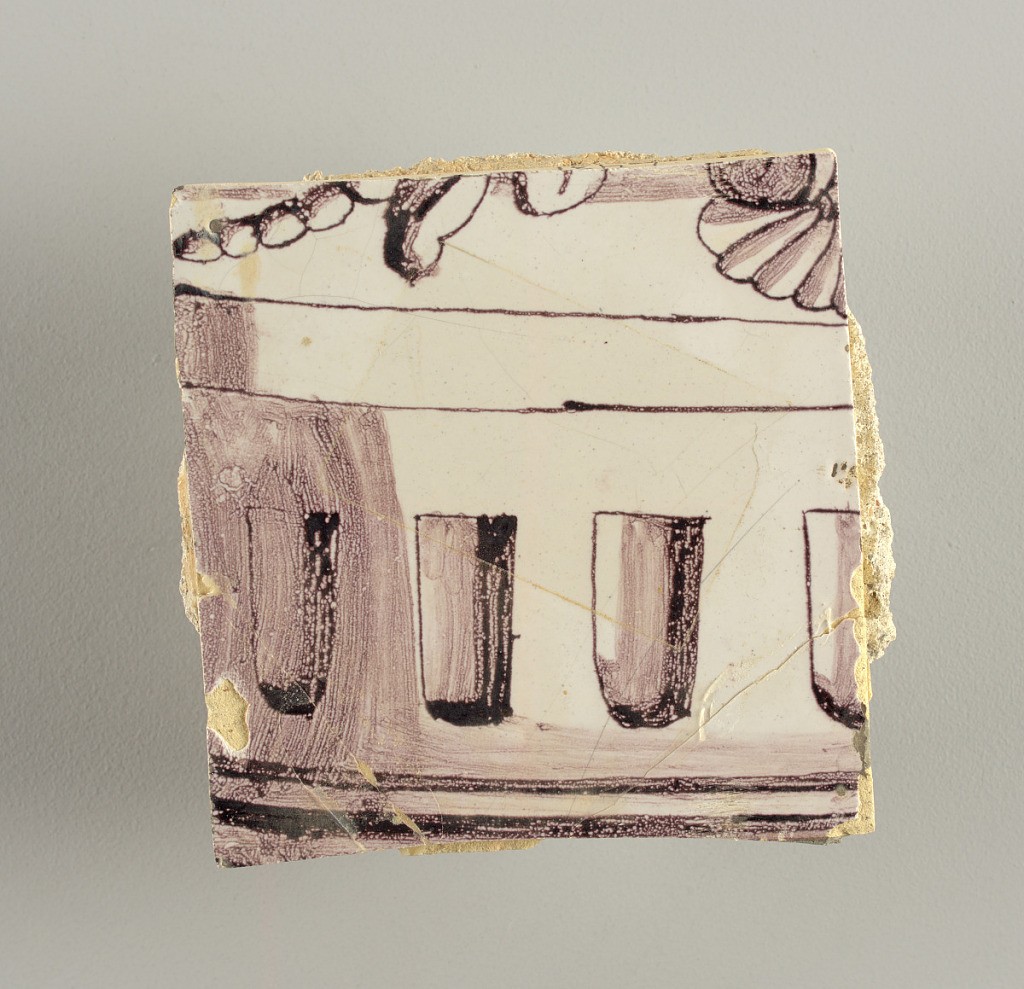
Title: Wall facing
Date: ca. 1725
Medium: Tin-glazed earthenware, underglaze
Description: Horizontal rectangle.  Thirty-seven tiles wide and twenty-one high with opening for door or window nineteen and one-half tiles high and twelve wide.  To left and right of opening, centered canopy above. Left, woman representing Hope, right, a sculputure urn.  Centered above opening, a mascaron.  Arabesque design of foliage.